Брусок массой $M$ покоится на гладкой горизонтальной поверхности. В бруске просверлен тонкий канал, состоящий из трёх участков: горизонтального, вертикального и плавно их соединяющего изогнутого участка (см. рисунок).  В канал влетает с некоторой горизонтальной скоростью маленький шарик массой $m \ll M$. В процессе движения шарик поднимается до максимальной высоты $H$ в вертикальном канале.
Определите скорости $v_{1}$ шарика и $v_{2}$ бруска сразу после того, как шарик выскользнет из канала. Трение не учитывайте.
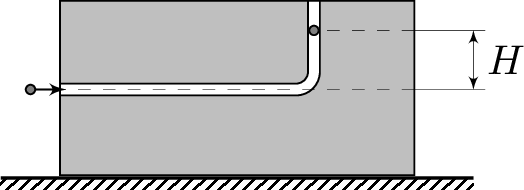
Решение: Пусть $v_{0}$ — начальная скорость шарика, $v$ — скорость шарика и бруска в момент достижения шариком наивысшей точки. Запишем законы сохранения импульса и энергии имеют вид:$$m v_{0}=(M+m) v, \quad \frac{m v_{0}^{2}}{2}=\frac{(M+m) v^{2}}{2}+m g H,$$откуда$$v_{0}=\sqrt{2 g H\left(1+\frac{m}{M}\right)}.$$Рассмотрим момент сразу после вылета шарика из канала. Будем считать скорость положительными, если они направлены вправо. Поскольку потерь энергии в системе нет, снова запишем законы сохранения импульса и энергии:$$m v_{0}=m v_{1}+M v_{2}, \quad \frac{m v_{0}^{2}}{2}=\frac{m v_{1}^{2}}{2}+\frac{M v_{2}^{2}}{2},$$откуда$$v_{1}=\frac{m-M}{M+m} v_{0}, \quad v_{2}=\frac{2 m}{M+m} v_{0}, \quad \text { где } \quad v_{0}=\sqrt{2 g H\left(1+\frac{m}{M}\right)}.$$
Ответ: $$ v_{1}=\frac{m-M}{M+m} v_{0}, \quad v_{2}=\frac{2 m}{M+m} v_{0}. $$
Темы:
T, Механика, Динамика, Всероссийские, Система центра масс